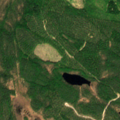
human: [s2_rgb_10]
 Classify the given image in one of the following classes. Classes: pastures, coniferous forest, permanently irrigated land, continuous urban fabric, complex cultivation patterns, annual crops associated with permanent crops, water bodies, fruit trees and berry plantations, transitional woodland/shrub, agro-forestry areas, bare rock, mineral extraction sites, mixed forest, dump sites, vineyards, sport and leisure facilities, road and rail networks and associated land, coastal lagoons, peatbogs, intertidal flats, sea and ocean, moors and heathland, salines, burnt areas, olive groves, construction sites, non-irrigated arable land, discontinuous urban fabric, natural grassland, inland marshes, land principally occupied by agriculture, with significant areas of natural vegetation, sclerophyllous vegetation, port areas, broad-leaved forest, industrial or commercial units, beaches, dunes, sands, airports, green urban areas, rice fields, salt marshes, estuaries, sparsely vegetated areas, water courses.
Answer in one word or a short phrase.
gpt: coniferous forest, mixed forest, transitional woodland/shrub